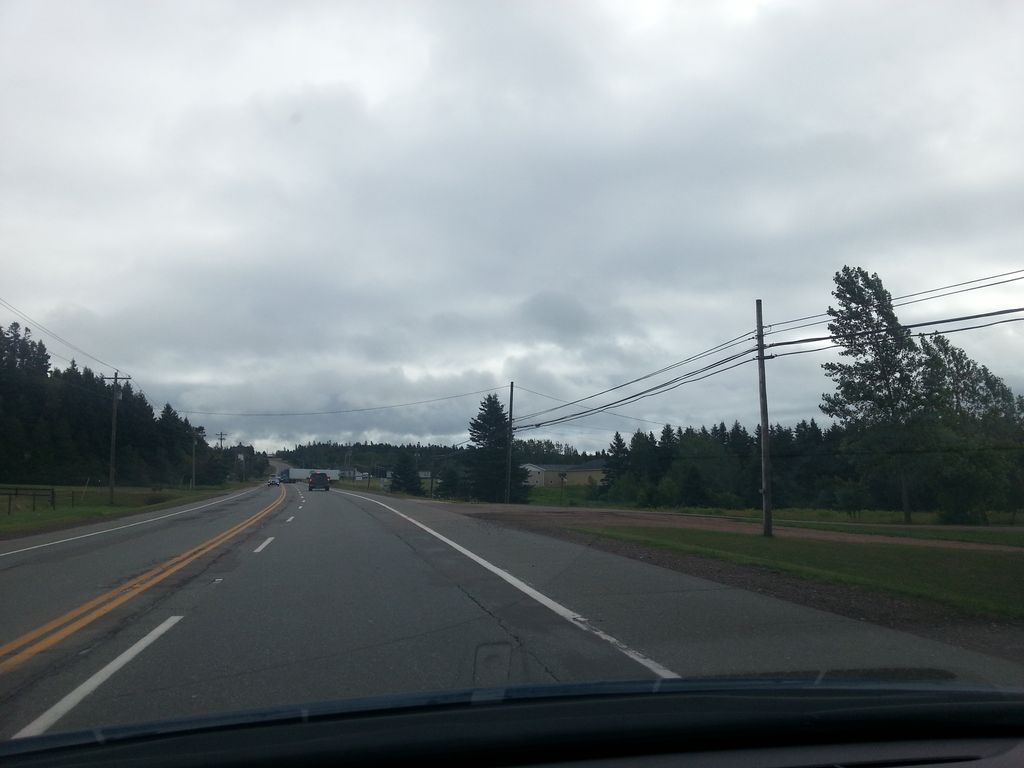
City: charlottetown